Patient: sex F, age 63
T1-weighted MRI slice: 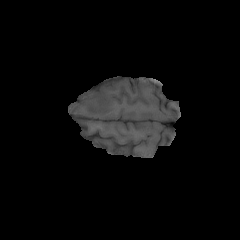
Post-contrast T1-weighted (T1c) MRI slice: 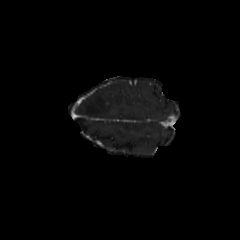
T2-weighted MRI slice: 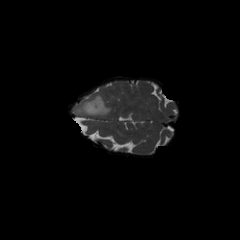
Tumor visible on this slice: yes
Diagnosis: Glioblastoma, IDH-wildtype
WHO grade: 4